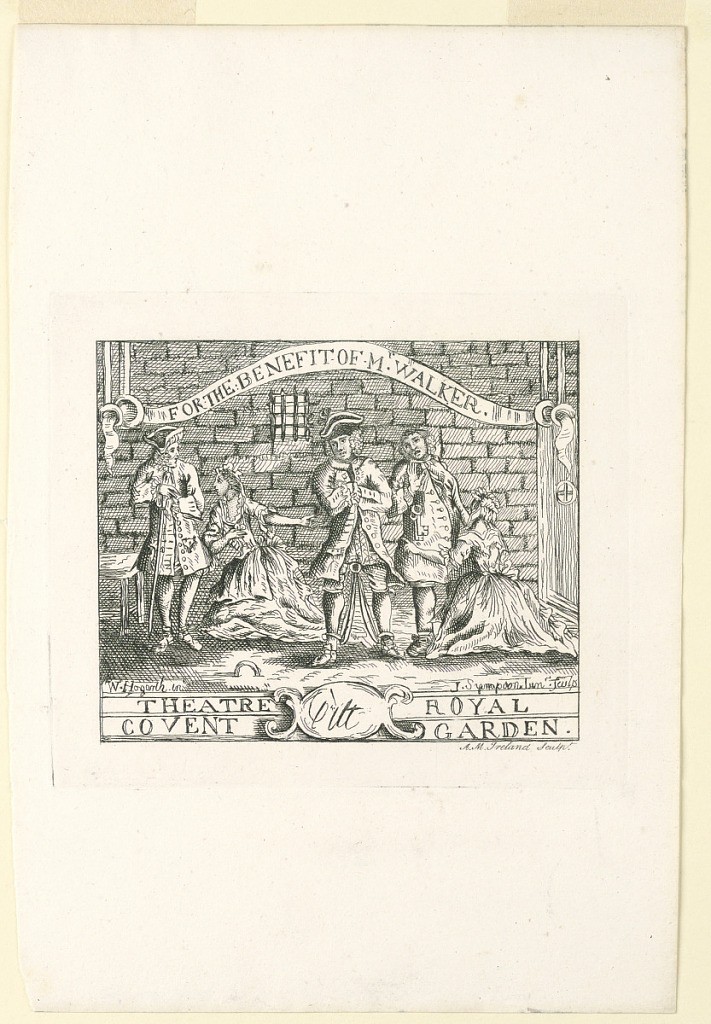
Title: Ticket for Walker Benefit in Covent Garden Theater
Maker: A.M. Ireland
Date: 1794
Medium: Etching on paper
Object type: Print
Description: Representation from a scene in a play. Five persons in a prison cell. Two women pleading with three men.